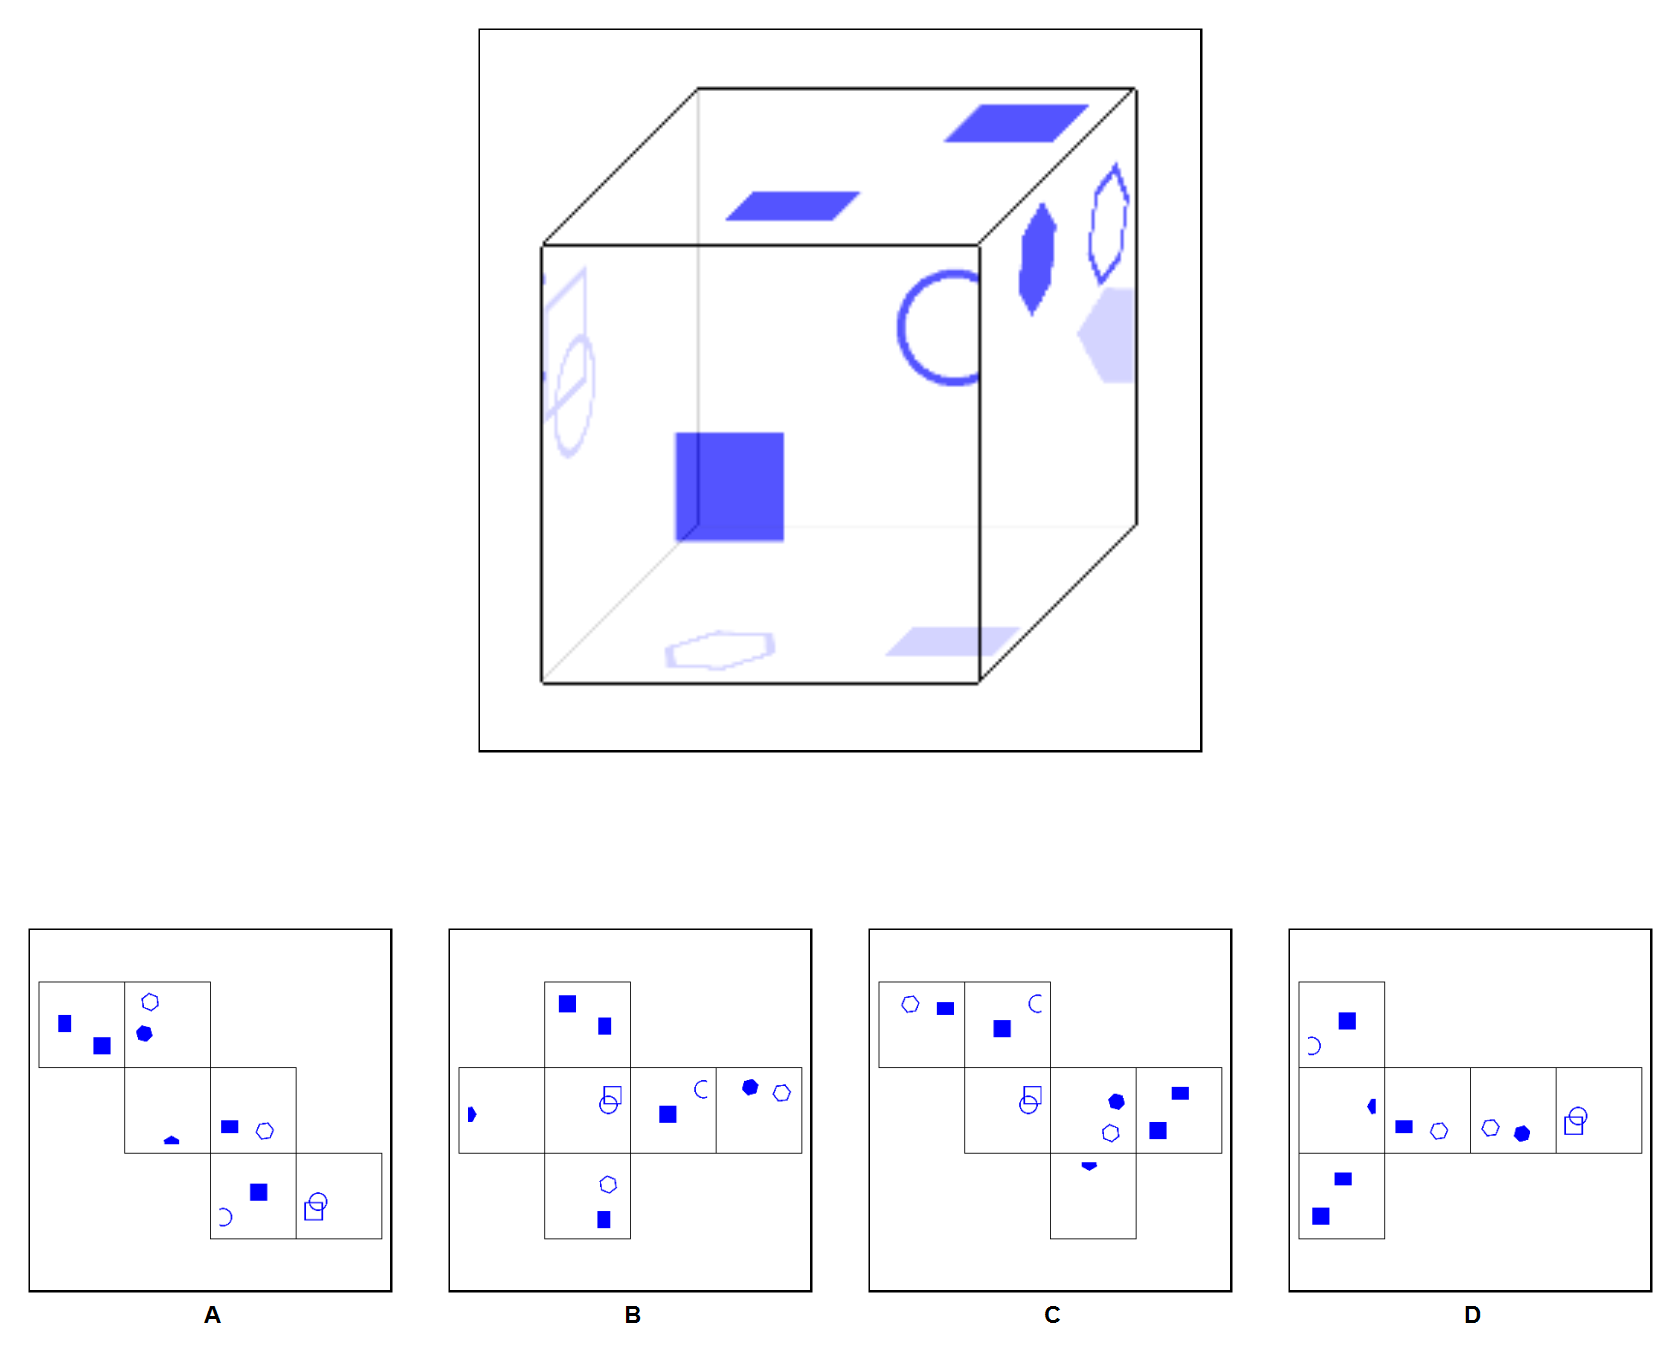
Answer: B